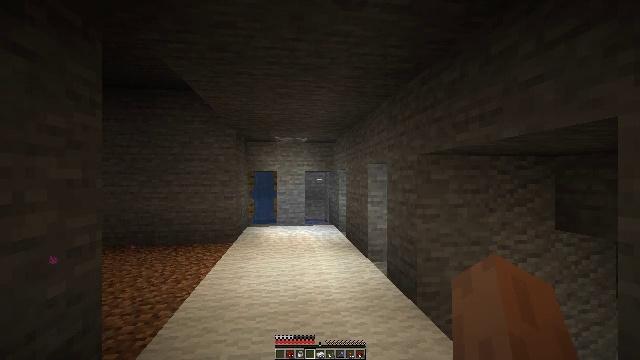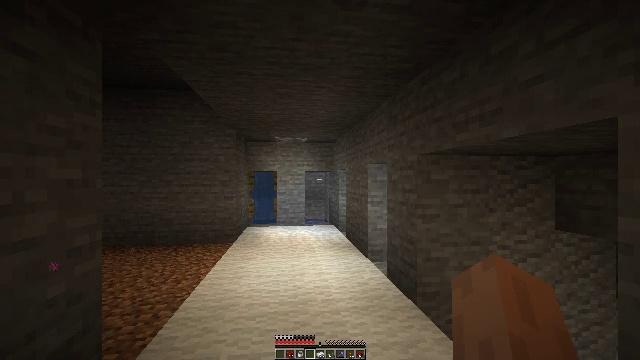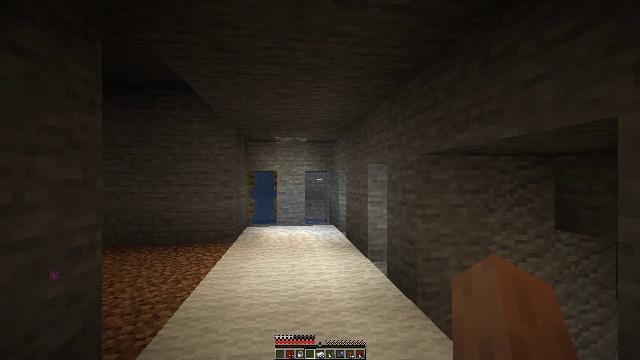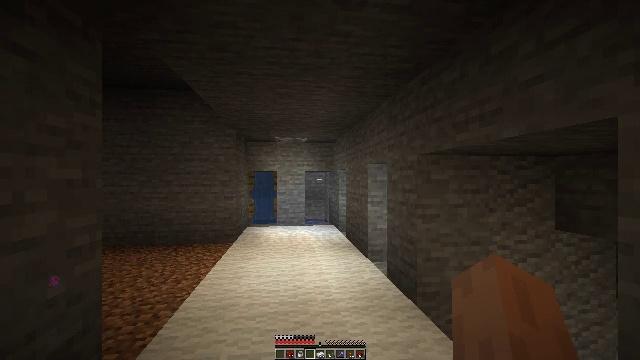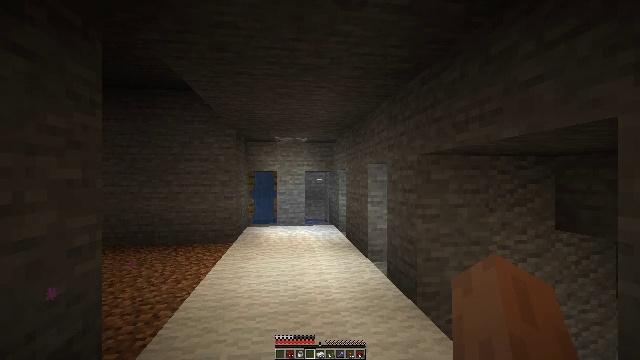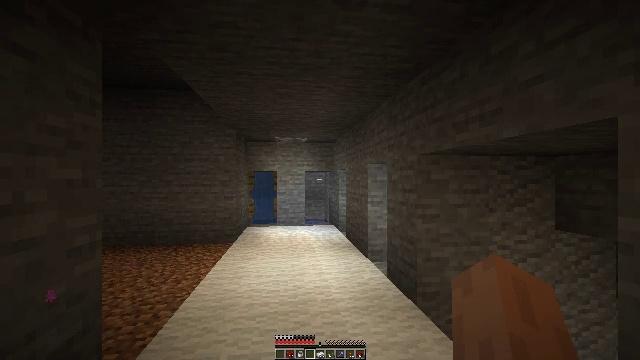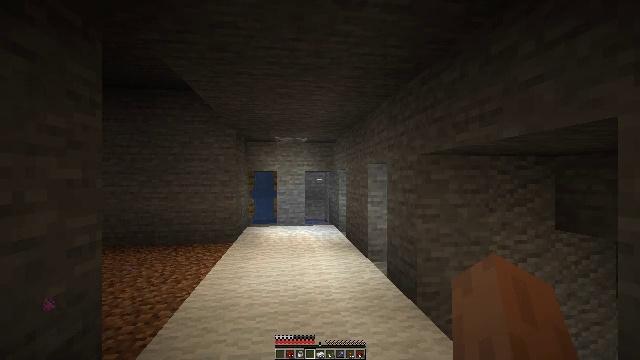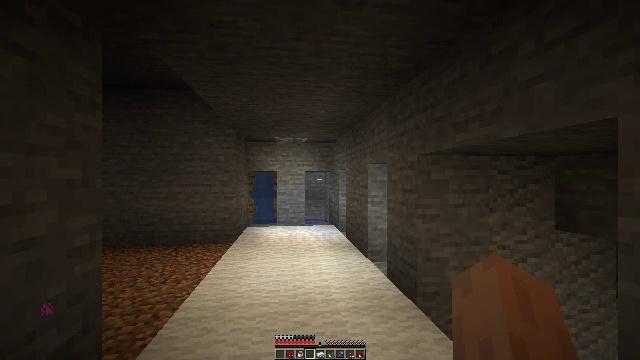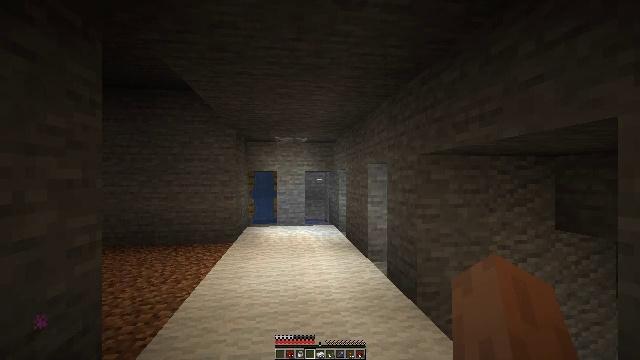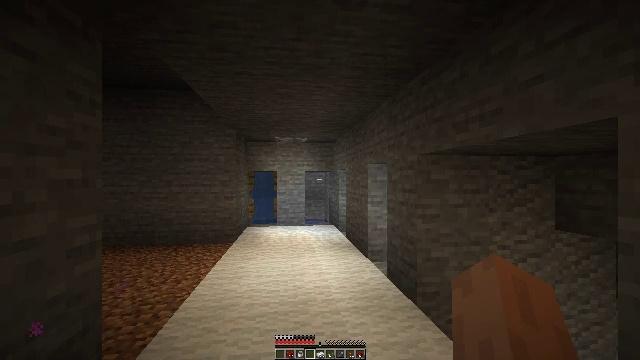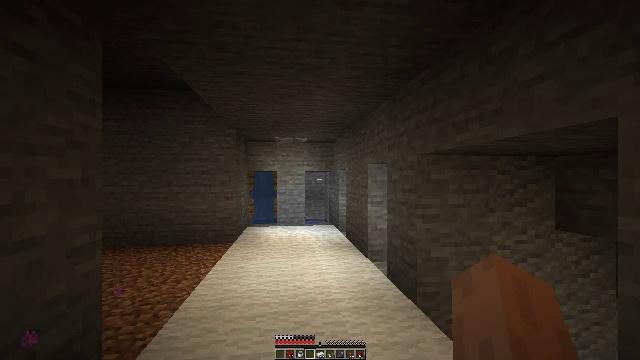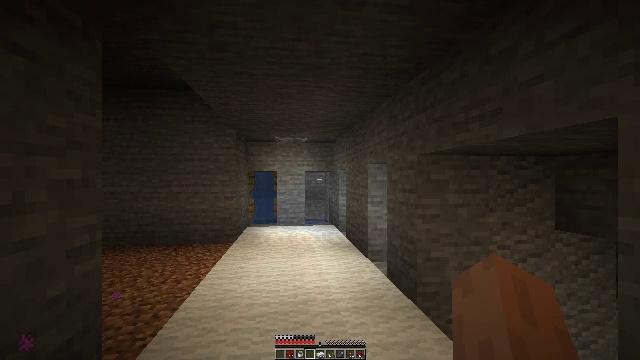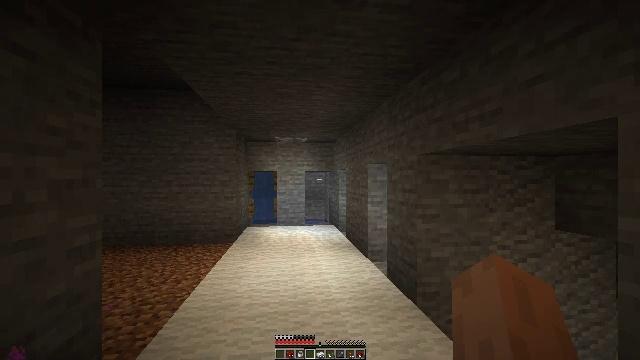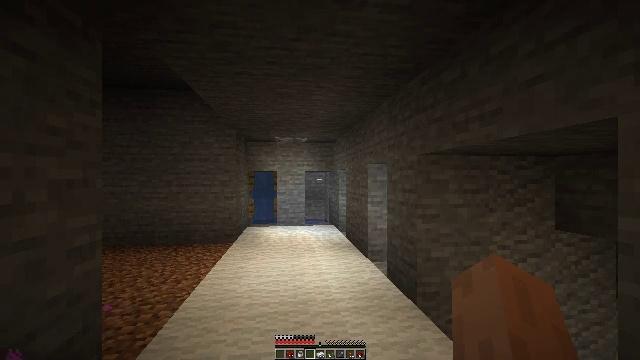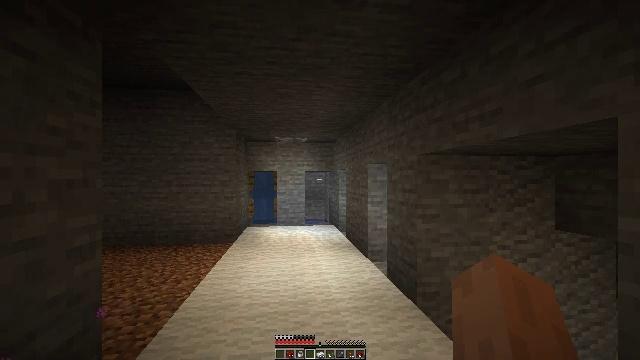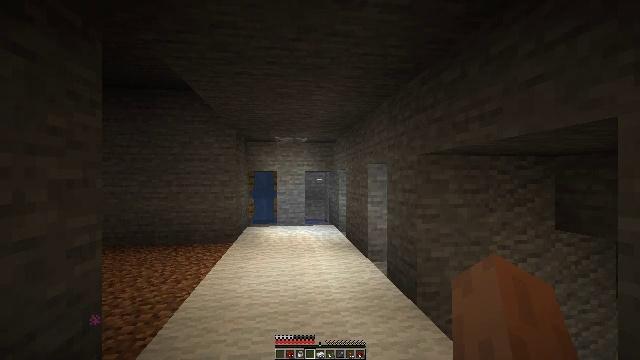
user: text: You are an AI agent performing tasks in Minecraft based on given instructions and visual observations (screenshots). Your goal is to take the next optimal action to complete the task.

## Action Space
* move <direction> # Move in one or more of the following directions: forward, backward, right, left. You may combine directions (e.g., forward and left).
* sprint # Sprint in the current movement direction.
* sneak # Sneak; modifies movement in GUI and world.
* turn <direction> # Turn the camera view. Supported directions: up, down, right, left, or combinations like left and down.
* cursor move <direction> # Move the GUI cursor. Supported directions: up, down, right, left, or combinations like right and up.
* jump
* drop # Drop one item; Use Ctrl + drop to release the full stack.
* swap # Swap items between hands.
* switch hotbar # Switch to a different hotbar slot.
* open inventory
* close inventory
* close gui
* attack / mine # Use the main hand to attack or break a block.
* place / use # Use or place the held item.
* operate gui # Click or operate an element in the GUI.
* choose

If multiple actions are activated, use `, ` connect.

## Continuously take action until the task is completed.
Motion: motion action
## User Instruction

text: Remove an iron ingot from the inventory.
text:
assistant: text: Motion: no_op
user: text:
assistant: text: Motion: no_op
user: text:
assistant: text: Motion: no_op
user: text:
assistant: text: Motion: no_op
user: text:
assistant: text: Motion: no_op
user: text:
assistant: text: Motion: no_op
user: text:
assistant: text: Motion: no_op
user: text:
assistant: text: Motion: no_op
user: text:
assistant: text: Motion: no_op
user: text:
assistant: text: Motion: no_op
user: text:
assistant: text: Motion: no_op
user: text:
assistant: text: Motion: no_op
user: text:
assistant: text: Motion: no_op
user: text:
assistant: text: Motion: no_op
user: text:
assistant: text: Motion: no_op
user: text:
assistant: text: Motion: no_op
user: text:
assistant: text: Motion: no_op
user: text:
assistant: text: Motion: no_op
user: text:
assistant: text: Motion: no_op
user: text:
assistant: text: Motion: no_op
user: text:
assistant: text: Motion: no_op
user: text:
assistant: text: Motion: no_op
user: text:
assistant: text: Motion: no_op
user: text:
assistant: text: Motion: no_op
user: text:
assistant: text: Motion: no_op
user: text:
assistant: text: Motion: no_op
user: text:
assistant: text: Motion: no_op
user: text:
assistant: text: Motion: no_op
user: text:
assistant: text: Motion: no_op
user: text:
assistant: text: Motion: no_op